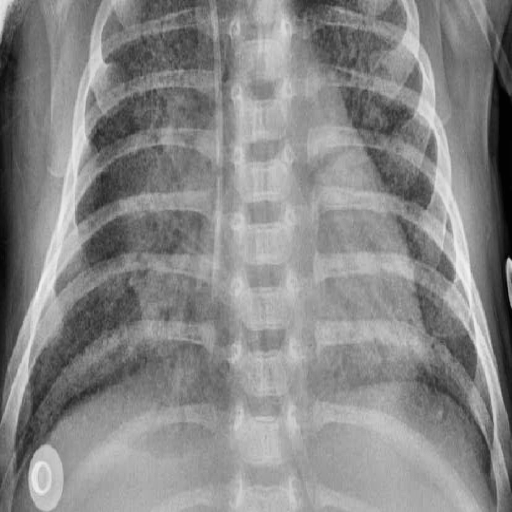
Finding: PNEUMONIA